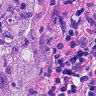
Metastatic tissue present: yes